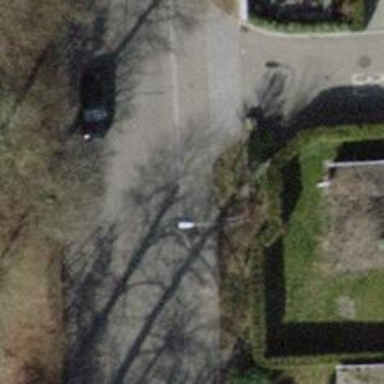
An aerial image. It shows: Street cabinet.